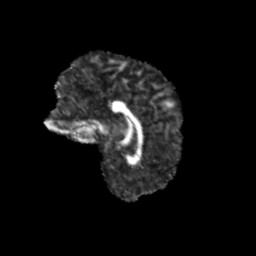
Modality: FA
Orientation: sagittal
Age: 10
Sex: female
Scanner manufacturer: siemens
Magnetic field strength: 3 T
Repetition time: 3.8 s
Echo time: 0.07 s